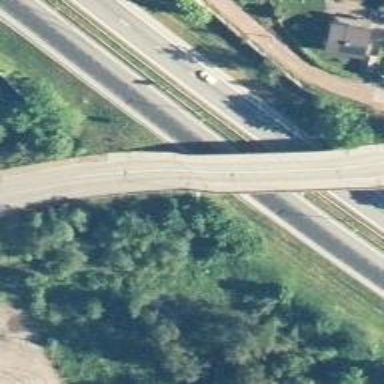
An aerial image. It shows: Cycleway bridge with asphalt surface.